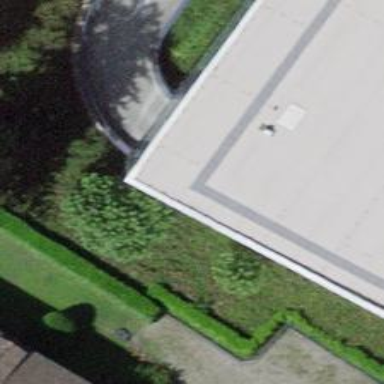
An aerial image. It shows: Rooftop parking entrance.